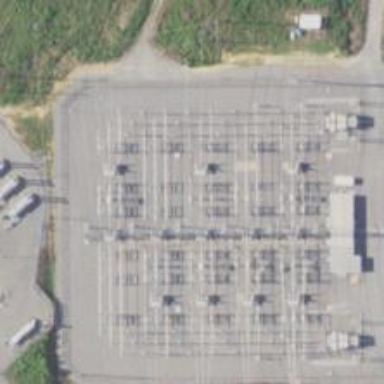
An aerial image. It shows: Switch for power supply.